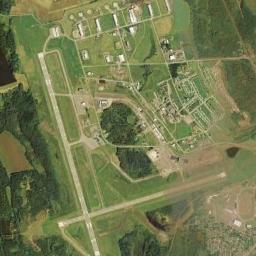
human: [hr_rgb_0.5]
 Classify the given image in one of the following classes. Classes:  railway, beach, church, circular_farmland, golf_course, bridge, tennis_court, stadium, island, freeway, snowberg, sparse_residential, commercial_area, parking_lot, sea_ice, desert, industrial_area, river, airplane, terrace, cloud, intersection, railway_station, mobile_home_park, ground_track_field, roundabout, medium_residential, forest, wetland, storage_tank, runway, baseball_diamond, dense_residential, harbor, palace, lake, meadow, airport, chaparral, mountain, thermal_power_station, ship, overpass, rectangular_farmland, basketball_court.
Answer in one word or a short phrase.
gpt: airport